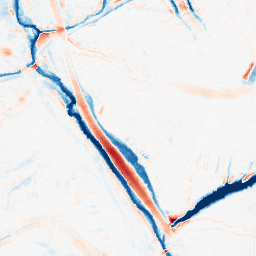
Category: morphological
Decomposition family: tophat_combined
Decomposition parameters: size: 10
Upsampling method: fft_zeropad
Upsampling parameters: scale: 8
Upsampling scale: 8